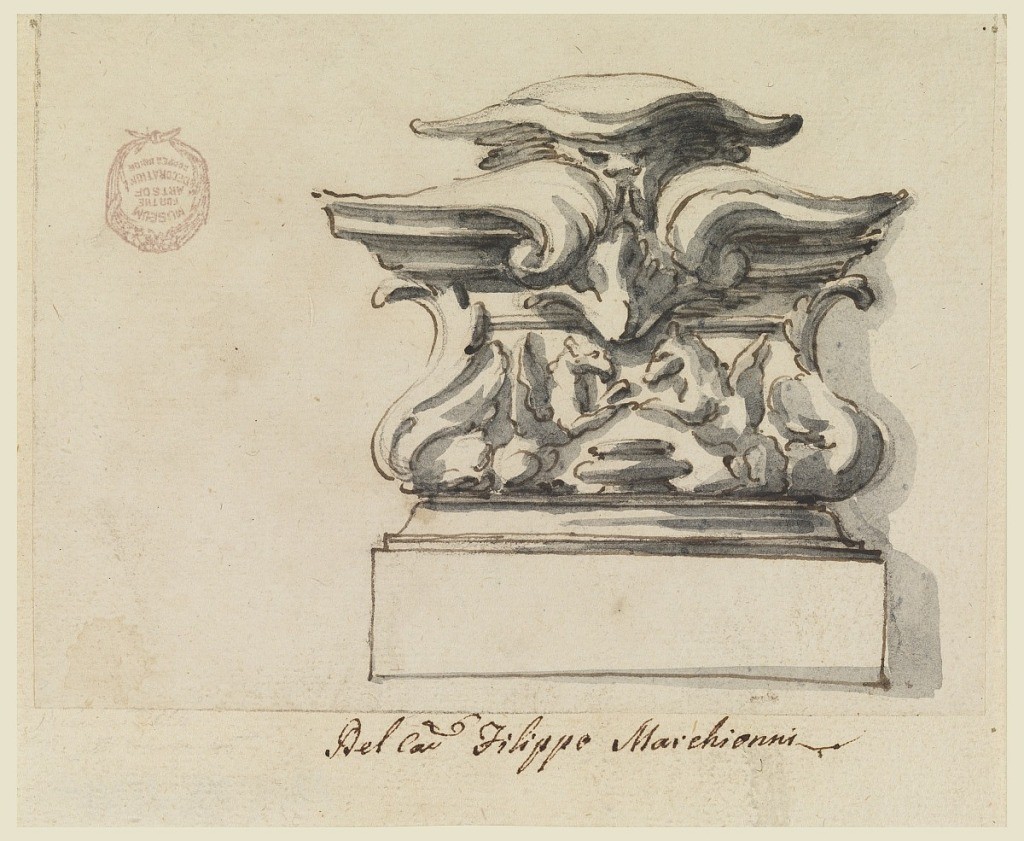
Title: Design for an Ornament
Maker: Carlo Marchionni, Italian, 1702–1786
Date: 1728–1778
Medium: Pen and black ink, brush and gray wash on paper
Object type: Drawing
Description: Architectural element consisting of an ornamental capital with vegetal motif on a pedestal.